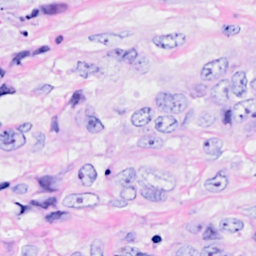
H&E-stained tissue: Breast